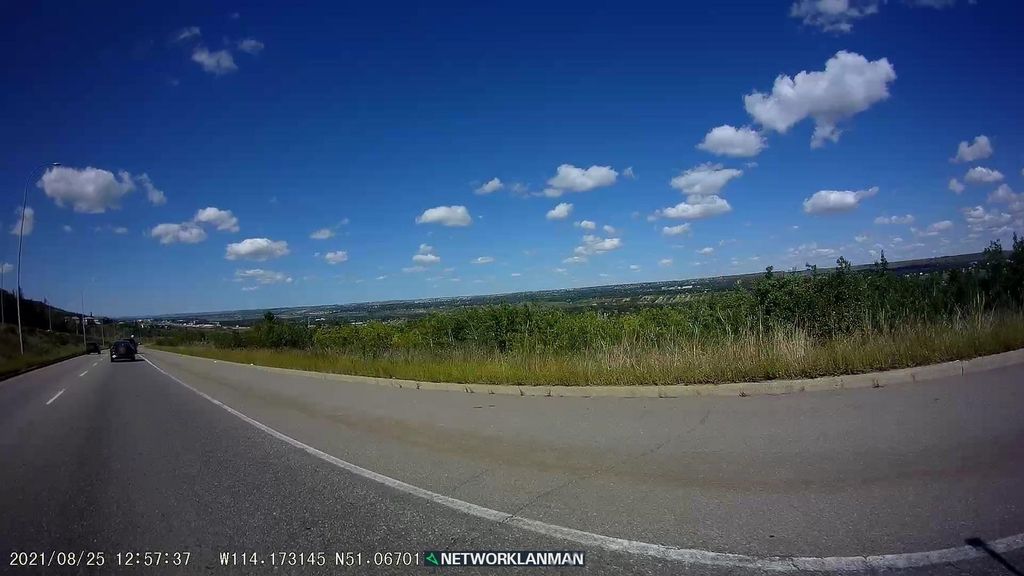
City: calgary